Question: here's my ui:

As I soon as uncheck the checkbox "single" the following rows in the table which has room type as "Single" needs to be removed.
here's how I attempted:
'''
private void singlecheckboxActionPerformed(java.awt.event.ActionEvent evt) {
if (!singlecheckbox.isSelected()) {
for (int i = 0; i <roomtable.getRowCount(); i++) {
if (((DefaultTableModel)roomtable.getModel()).getValueAt(i, 1).equals("Single")) {
((DefaultTableModel) roomtable.getModel()).removeRow(i);
}
}
}
}
'''
But the issue is only the first row is removed, not first and the second..
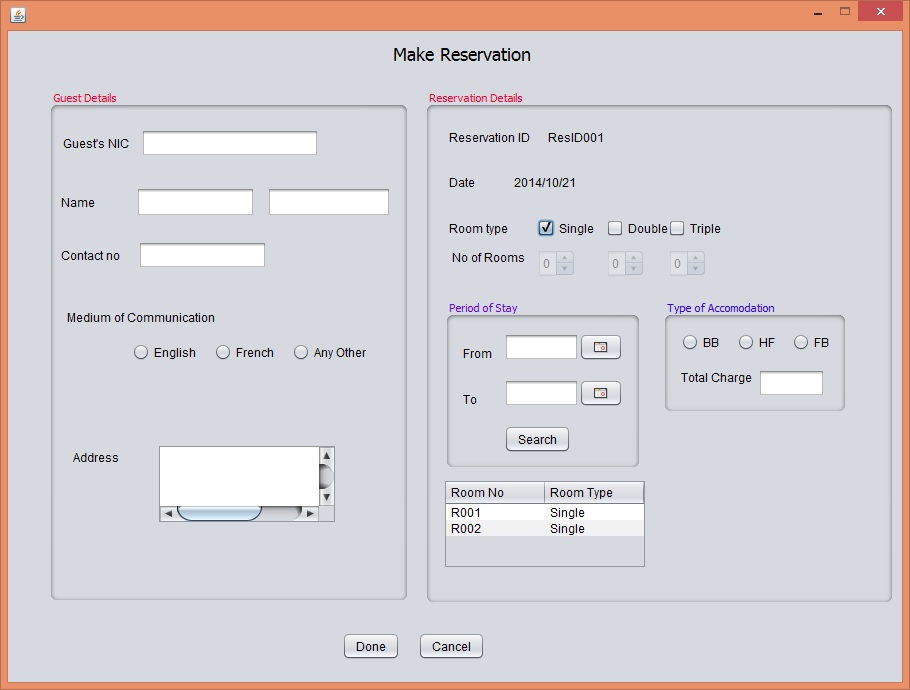
Answer: Once the first row is removed, the 'rowCount' changes...
For example, this is what's going on your loop
'''
i = 0
rowCount = 2
delete Row at i
rowCount = 1;
i = 1 ... 1 > rowCount, exit...
'''
Instead you could try something more like...
'''
((DefaultTableModel) roomtable.getModel()).setRowCount(0);
'''
I know, massive cheat...
For future reference, when deleting this from some kind list (and there's no 'removeAll' or 'clear' method), it might be better to use something more like...
'''
while (count > 0) {
remove first element from list...
}
'''
Okay, so you need to remove "certain" items...you can use a 'for-loop' as the automatically changes the index value, you need more control over the index value and increment only when you need it to change, like when you want to keep the row, for example...
'''
DefaultTableModel model = (DefaultTableModel)roomtable.getModel();
int row = 0;
while (row < model.getRowCount()) {
if ((model).getValueAt(row, 1).equals("Single")) {
model.removeRow(row);
} else {
row++;
}
}
'''